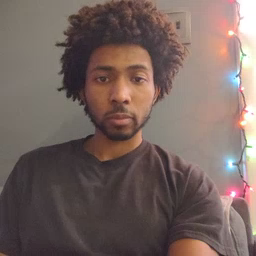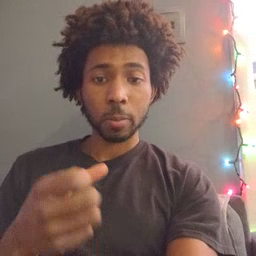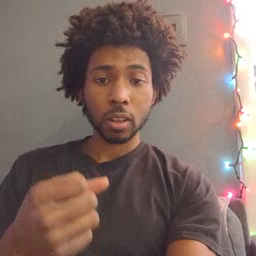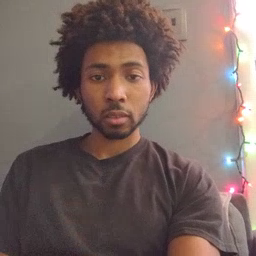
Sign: milk